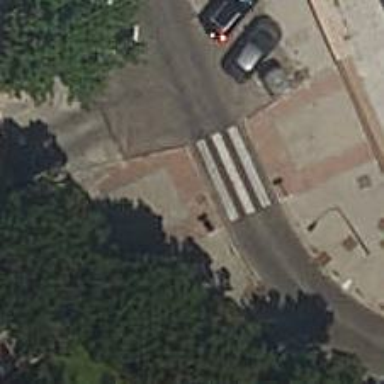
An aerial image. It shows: Set of steps on the road.